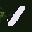
Label: 1